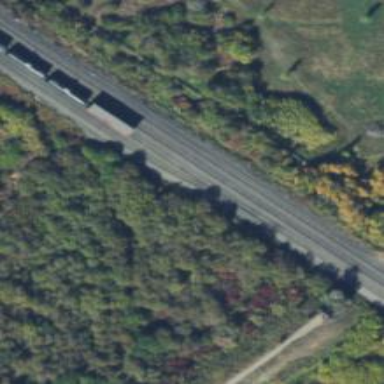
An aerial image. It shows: Railway siding for service.